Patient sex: M
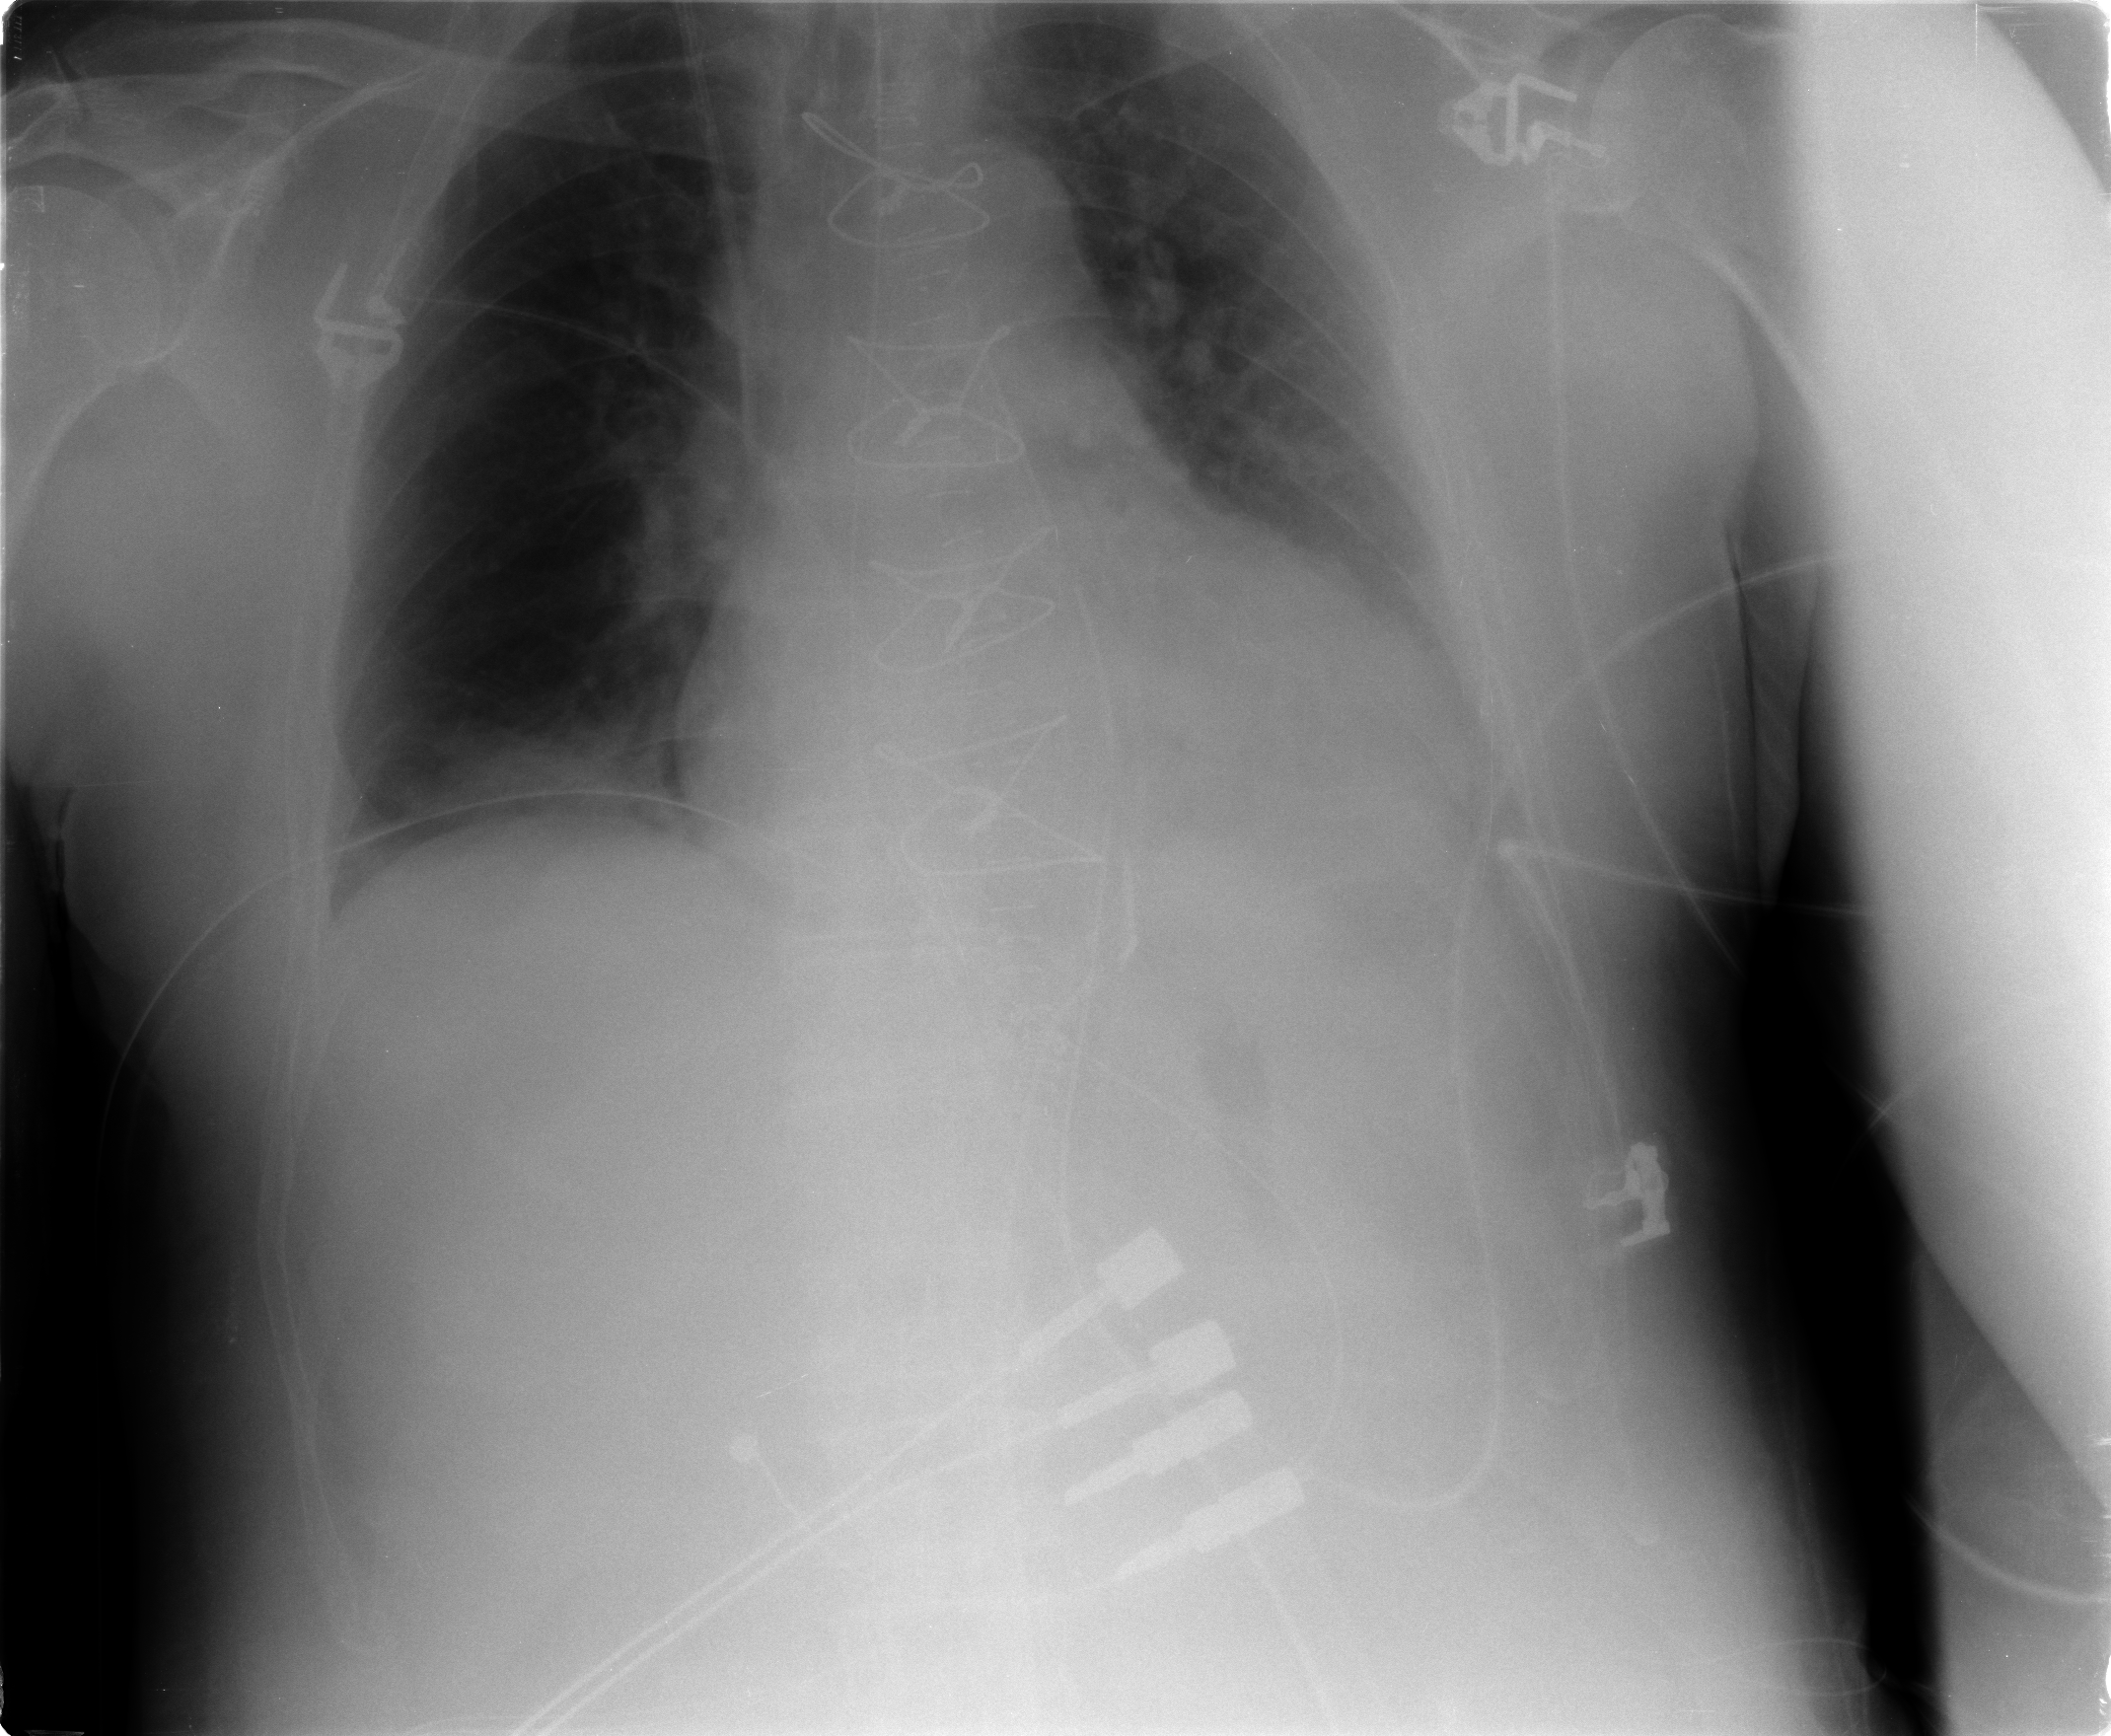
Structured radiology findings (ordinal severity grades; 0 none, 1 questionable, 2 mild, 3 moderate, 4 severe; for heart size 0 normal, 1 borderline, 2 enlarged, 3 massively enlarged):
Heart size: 1
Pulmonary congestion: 1
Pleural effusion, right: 0
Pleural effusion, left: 0
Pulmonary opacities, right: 0
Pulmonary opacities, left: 0
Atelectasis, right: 2
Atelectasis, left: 0